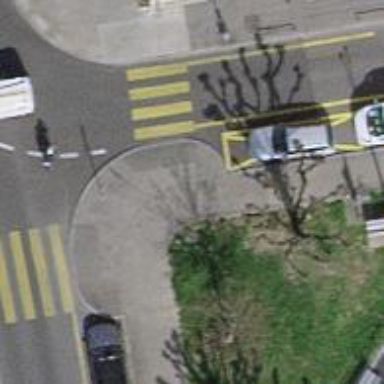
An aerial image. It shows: Kerb barrier.